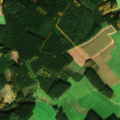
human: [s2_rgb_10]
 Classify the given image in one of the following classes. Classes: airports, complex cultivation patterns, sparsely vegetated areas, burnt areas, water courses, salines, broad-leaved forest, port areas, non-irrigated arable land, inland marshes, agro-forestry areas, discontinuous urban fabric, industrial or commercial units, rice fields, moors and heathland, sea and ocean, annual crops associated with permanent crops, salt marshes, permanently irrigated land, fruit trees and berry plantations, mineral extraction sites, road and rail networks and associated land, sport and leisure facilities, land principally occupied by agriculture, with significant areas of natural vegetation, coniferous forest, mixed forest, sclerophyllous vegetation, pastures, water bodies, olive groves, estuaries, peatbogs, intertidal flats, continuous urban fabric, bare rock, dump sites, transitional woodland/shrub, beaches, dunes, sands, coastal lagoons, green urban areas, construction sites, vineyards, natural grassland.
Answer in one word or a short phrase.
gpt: pastures, complex cultivation patterns, coniferous forest, mixed forest